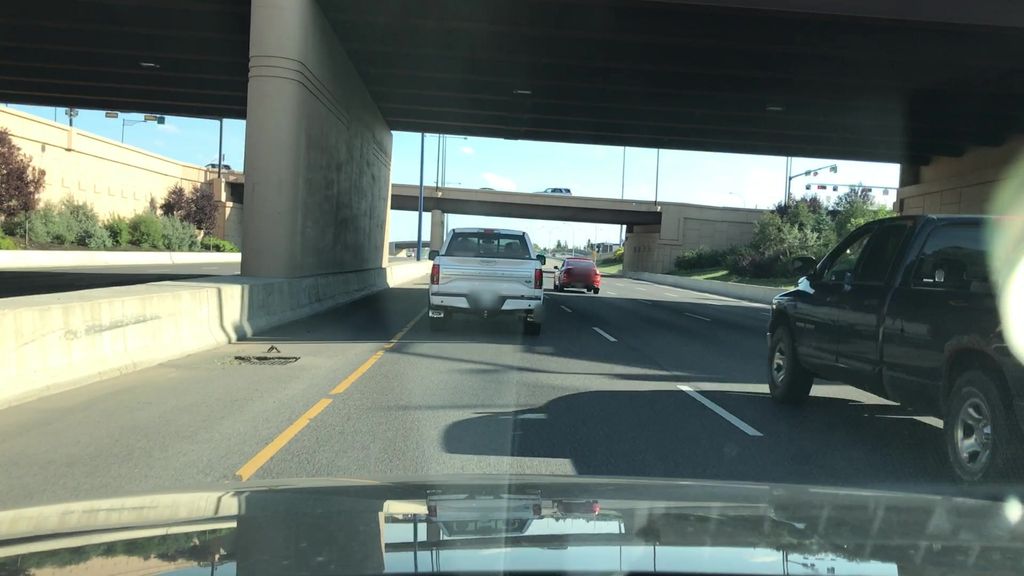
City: edmonton